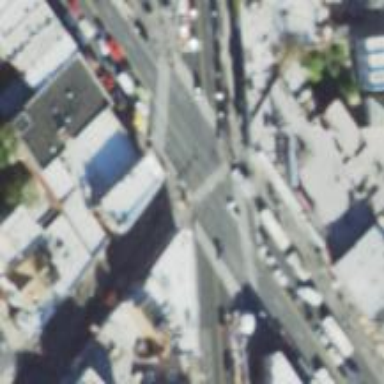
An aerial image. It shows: Crossing road.